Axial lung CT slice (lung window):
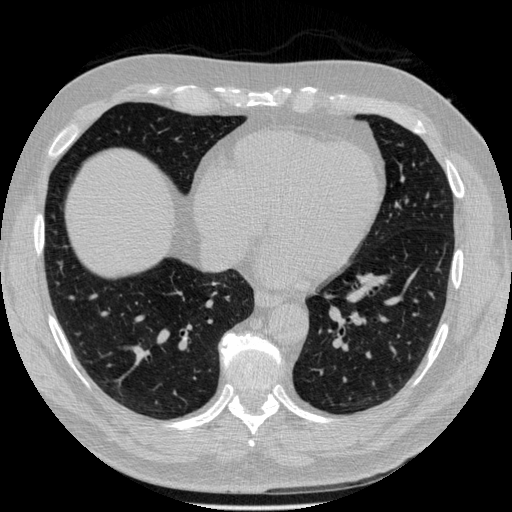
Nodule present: yes
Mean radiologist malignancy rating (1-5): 1.25